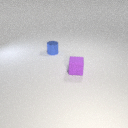
small blue metal cylinder behind small purple rubber cube